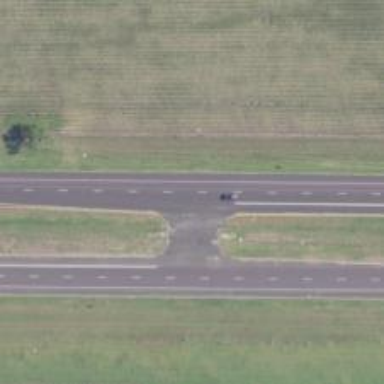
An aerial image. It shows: Trunk link road with asphalt surface.